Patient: sex M, age 61
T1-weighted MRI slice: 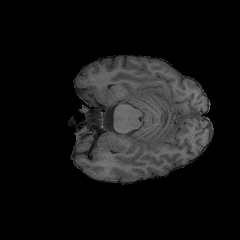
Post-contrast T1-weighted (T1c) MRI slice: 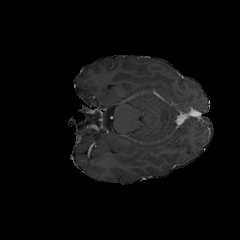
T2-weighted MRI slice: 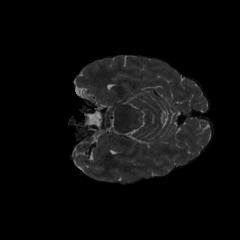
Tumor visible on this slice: no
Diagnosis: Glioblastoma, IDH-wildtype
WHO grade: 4